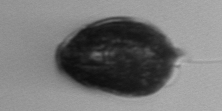
Label: Prorocentrum_micans